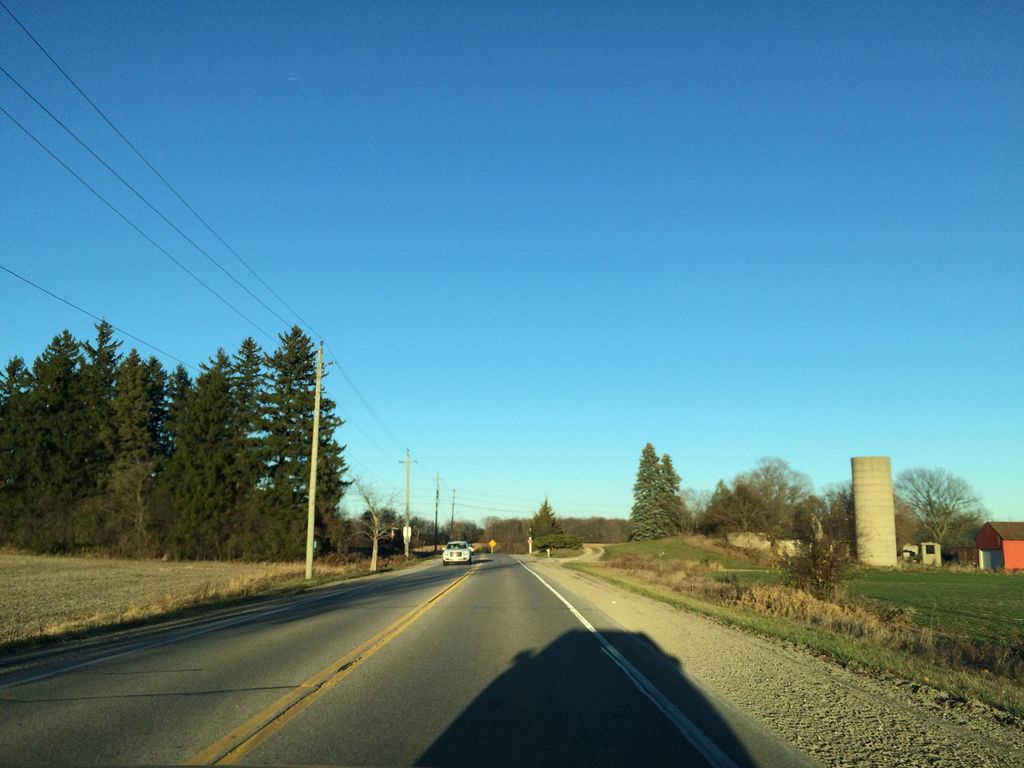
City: kitchener-waterloo